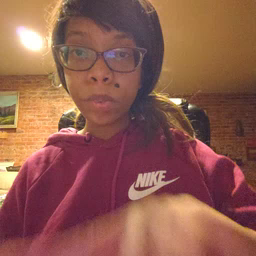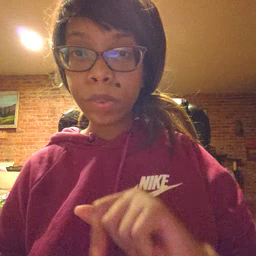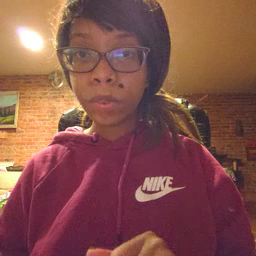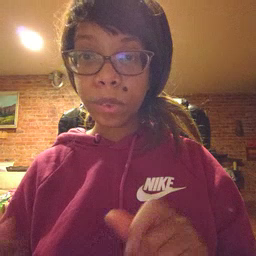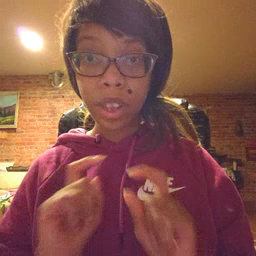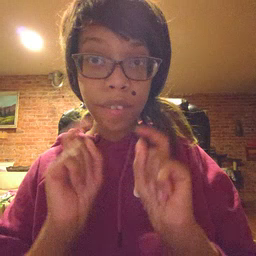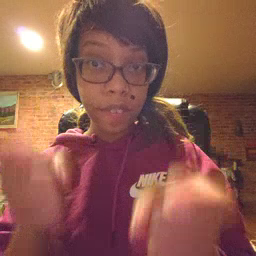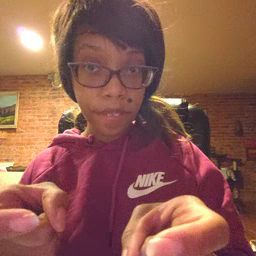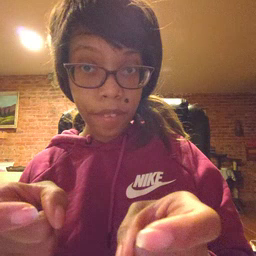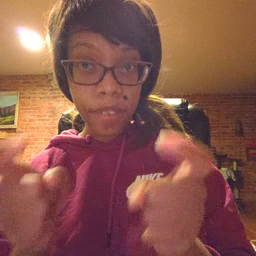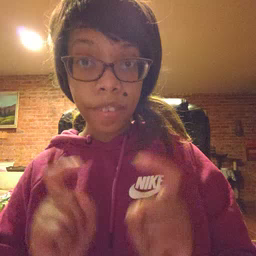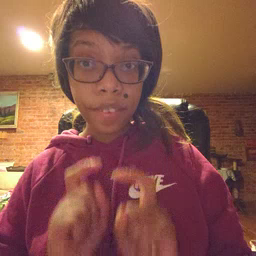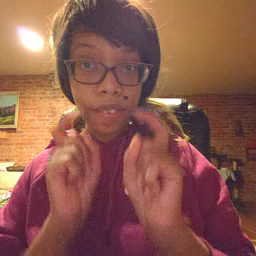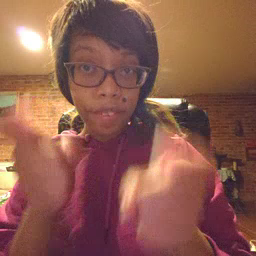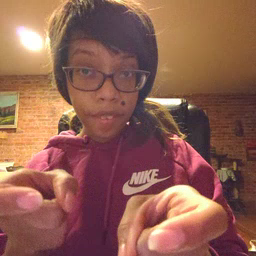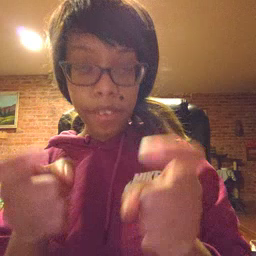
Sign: gift